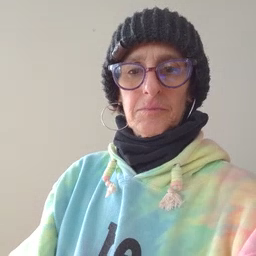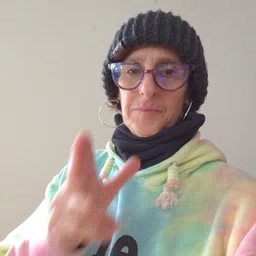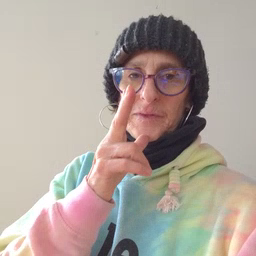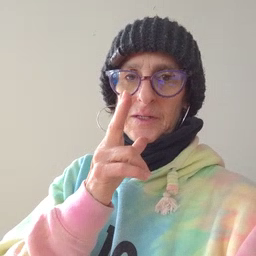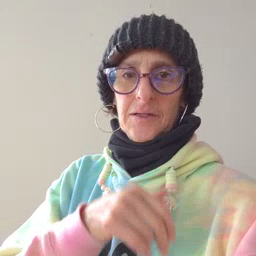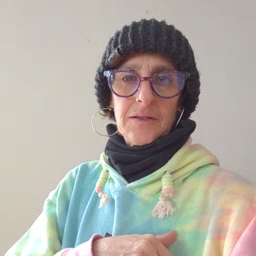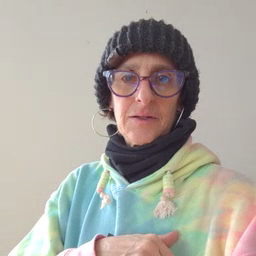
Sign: hen